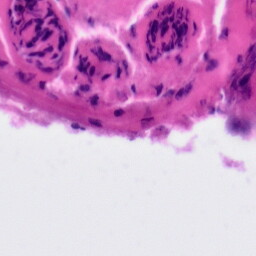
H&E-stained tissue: Tonsil